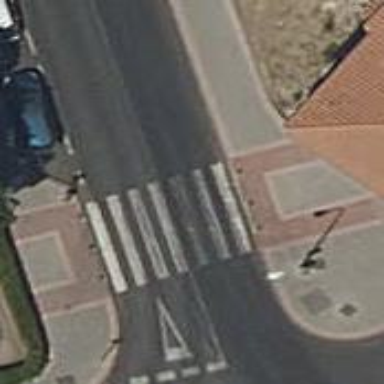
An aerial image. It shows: Zebra crossing on the road.